Brain MRI study timepoint: preop
T1CE (contrast-enhanced T1) slice:
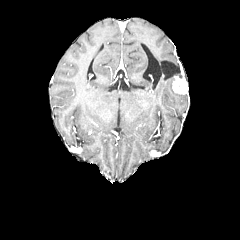
T2-FLAIR slice:
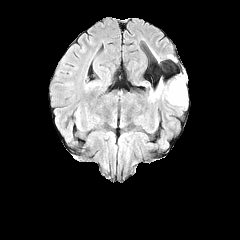